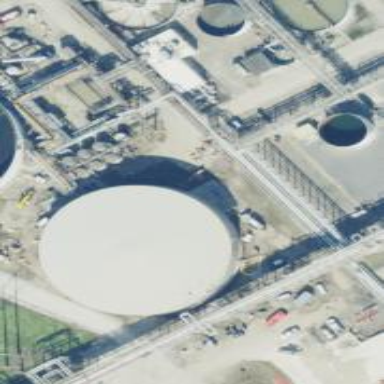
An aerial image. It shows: Storage tank which is man-made.